Question:
I want to show a table with all web safe color with its value by using javascript. My function does not work well. First, it jumps to another page, and I don't know how to show the color value
'''
function display() {
document.write("<table><tr>");
var hexarr = new Array("00", "33", "66", "99", "CC", "FF");
var currcolor = "#";
for(red=0; red<6; red++){
for(green=0; green<6; green++){
for(blue=0; blue<6; blue++){
currcolor = "#" + hexarr[red] + hexarr[blue] + hexarr[green];
document.write("<td bgcolor=" + currcolor + " title=" + currcolor + "
height=100></td>");
}
document.write("</tr><tr>");
}
}
document.write("</tr></table>");
}
'''
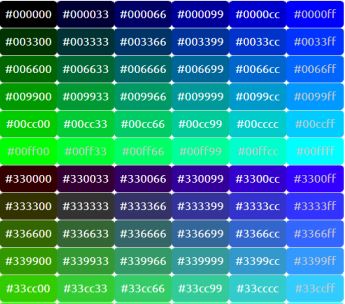
Answer: Wow old school all round.
Don't use 'document.write'. Its designed to create the markup on the fly and is very inefficient.
You can create a table using 'table = document.createElement("table")' and add rows with 'row = table.insertRow()' and add cells to rows with 'cell = row.insertCell()'. When the table is complete add it to the document with 'document.body.appendChild(table)' or to a containing element 'tableContainer.appendChild(table)'
To create an arrays, use array literals. Eg 'hex = ["00", "33", "66", "99", "Cc", "Ff"]'
To add the color as text in the table cells you just set the cells 'textContent' property. However as you have a large range of colors you will need to ensure that the color of the text does not match the color of the background.
You can do this by adding the red green and blue values. If they add to under a threshold set the text color to white, else to black. Best to use a bold font. eg "arial black"
The example bumps the rgb values for the text color test to account for human perceptual color sensitivity (its a rough estimate)
'''
function webSaveColorTable() {
const table = document.createElement("table");
const hex = [0, 0x33, 0x66, 0x99, 0xCC, 0xFF];
const toHex = val => val.toString(16).toUpperCase().padStart(2,"0");
const width = 100, height = 55;
for (const red of hex) {
for (const green of hex) {
const row = table.insertRow();
for (const blue of hex) {
const colBg = "#" + toHex(red) + toHex(green) + toHex(blue);
const c = Object.assign(row.insertCell(), {textContent: colBg, width, height});
Object.assign(c.style, {
backgroundColor: colBg,
color: red * 0.2 + green * 0.7 + blue * 0.1 > 128 ? "#000" : "#fff"
});
}
}
}
document.body.appendChild(table);
}
webSaveColorTable();
'''
'''
body {
font-family: arial black;
}
td {
text-align: center;
}
'''